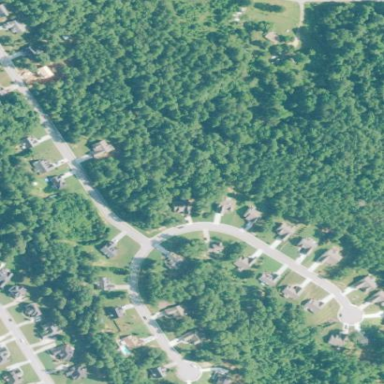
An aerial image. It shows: This residential area consists of single-family homes.